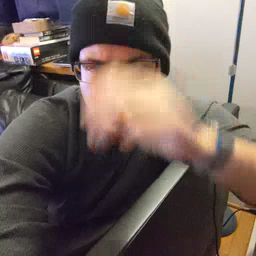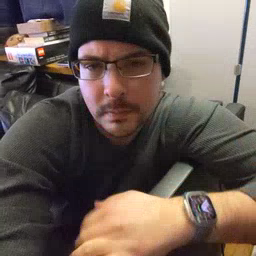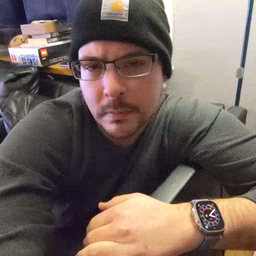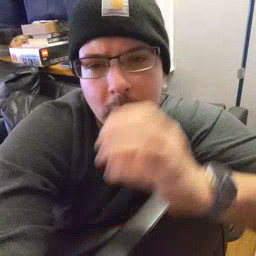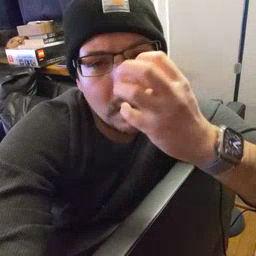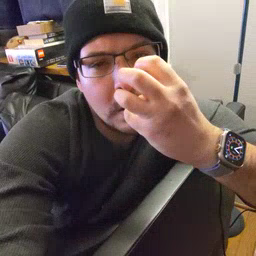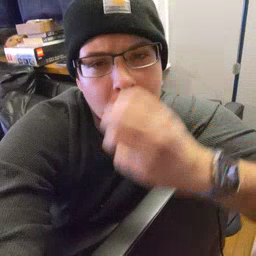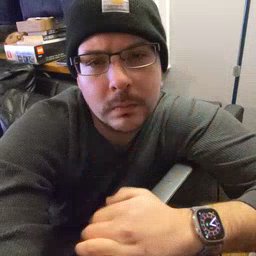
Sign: clown